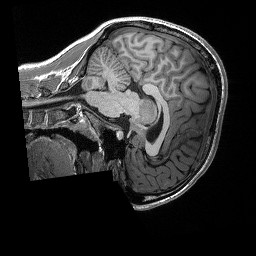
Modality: T1w
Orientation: sagittal
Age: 19
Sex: female
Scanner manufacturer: siemens
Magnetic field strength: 3 T
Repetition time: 2.3 s
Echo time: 0.00298 s